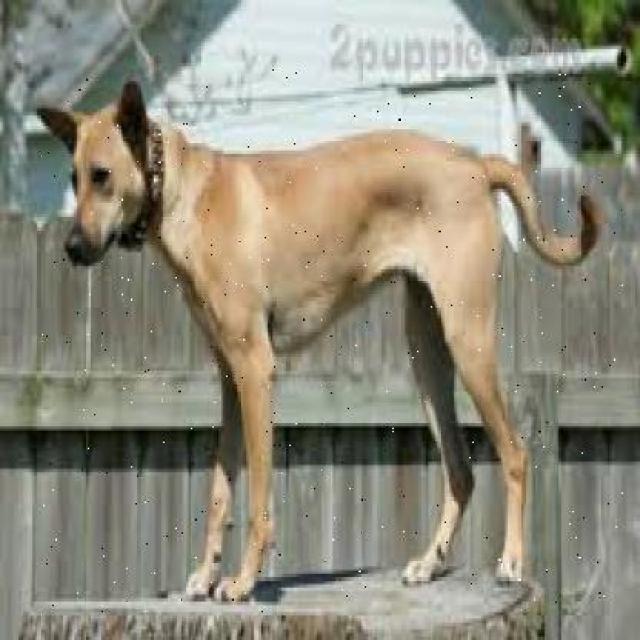
Healthy canine skin — no visible lesions, inflammation, or abnormalities. The skin and coat appear normal.